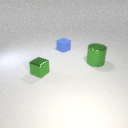
small green metal cube in front of large green metal cylinder